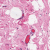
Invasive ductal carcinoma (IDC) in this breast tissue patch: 0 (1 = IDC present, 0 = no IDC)